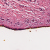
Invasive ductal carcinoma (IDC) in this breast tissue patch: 0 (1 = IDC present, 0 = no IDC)